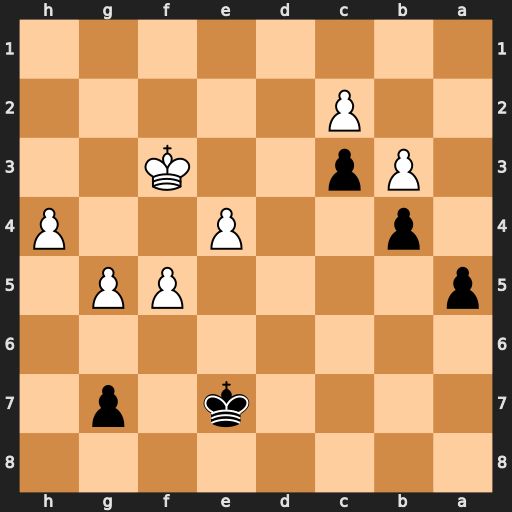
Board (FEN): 8/4k1p1/8/p4PP1/1p2P2P/1Pp2K2/2P5/8
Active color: b
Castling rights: -
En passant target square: -
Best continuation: a4 bxa4 b3 cxb3 c2